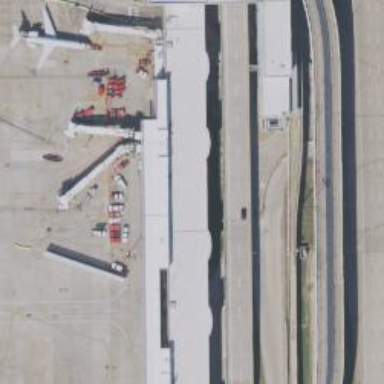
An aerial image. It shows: Airport gate.